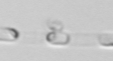
Label: Skeletonema